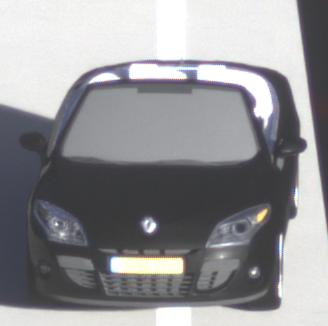
Make: Renault
Model: Mégane Coupé-Cabriolet 1.6 16V 110
Detailed model: Mégane (III) Coupé-Cabriolet
Model produced from: 2010/06
Model produced until: 2013/03
Doors: 2
Color: black
Road condition: dry road
Daytime: morning or afternoon
Contrast: medium contrast